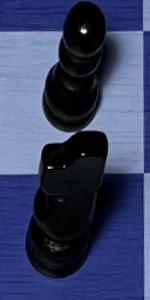
Label: Knight_Black